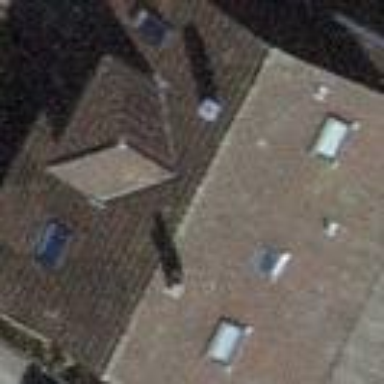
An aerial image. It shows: Detached building with gabled roof.